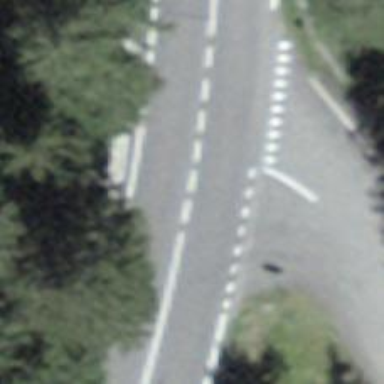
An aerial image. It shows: Primary road with asphalt surface.